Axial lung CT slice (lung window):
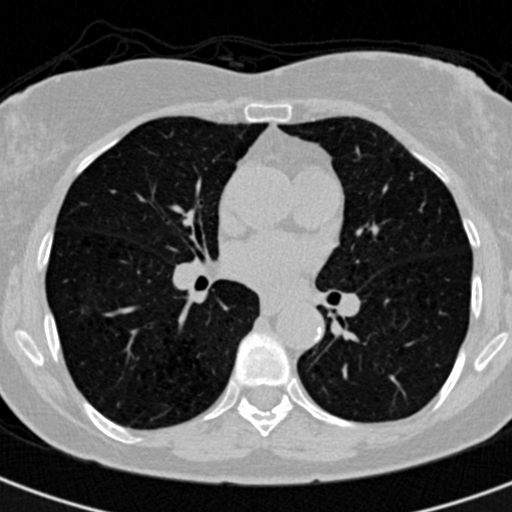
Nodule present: no